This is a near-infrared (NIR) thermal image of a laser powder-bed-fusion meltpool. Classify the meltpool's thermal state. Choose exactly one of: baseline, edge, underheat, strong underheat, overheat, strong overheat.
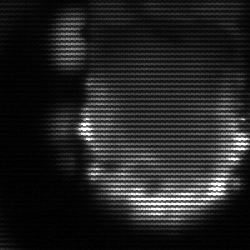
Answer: baseline